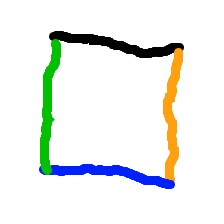
Shape: square